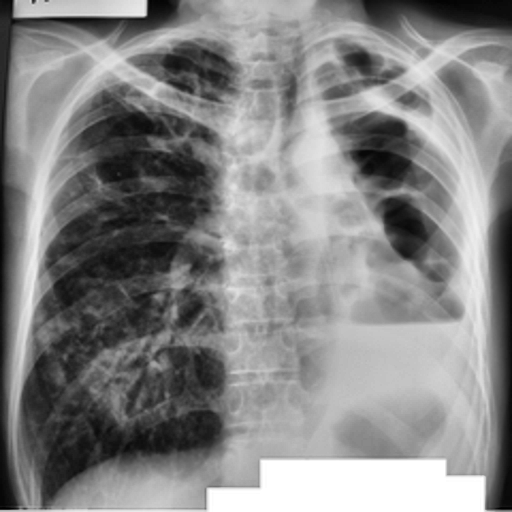
Finding: TUBERCULOSIS